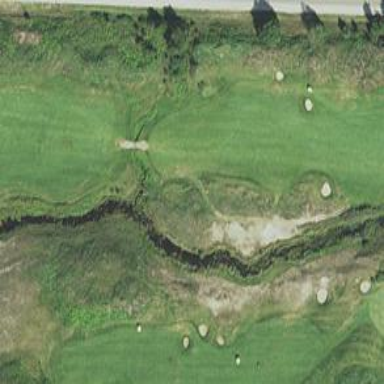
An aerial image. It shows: Service road with bridge used as golf cart path.